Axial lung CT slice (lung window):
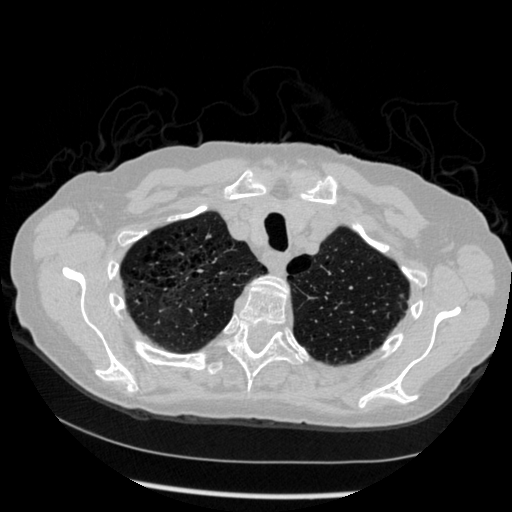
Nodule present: no